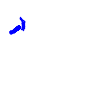
Particle: electron